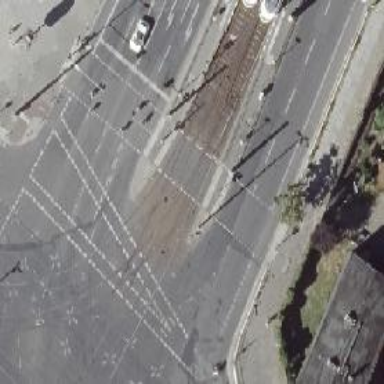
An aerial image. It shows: Footway located on traffic island.